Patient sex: M
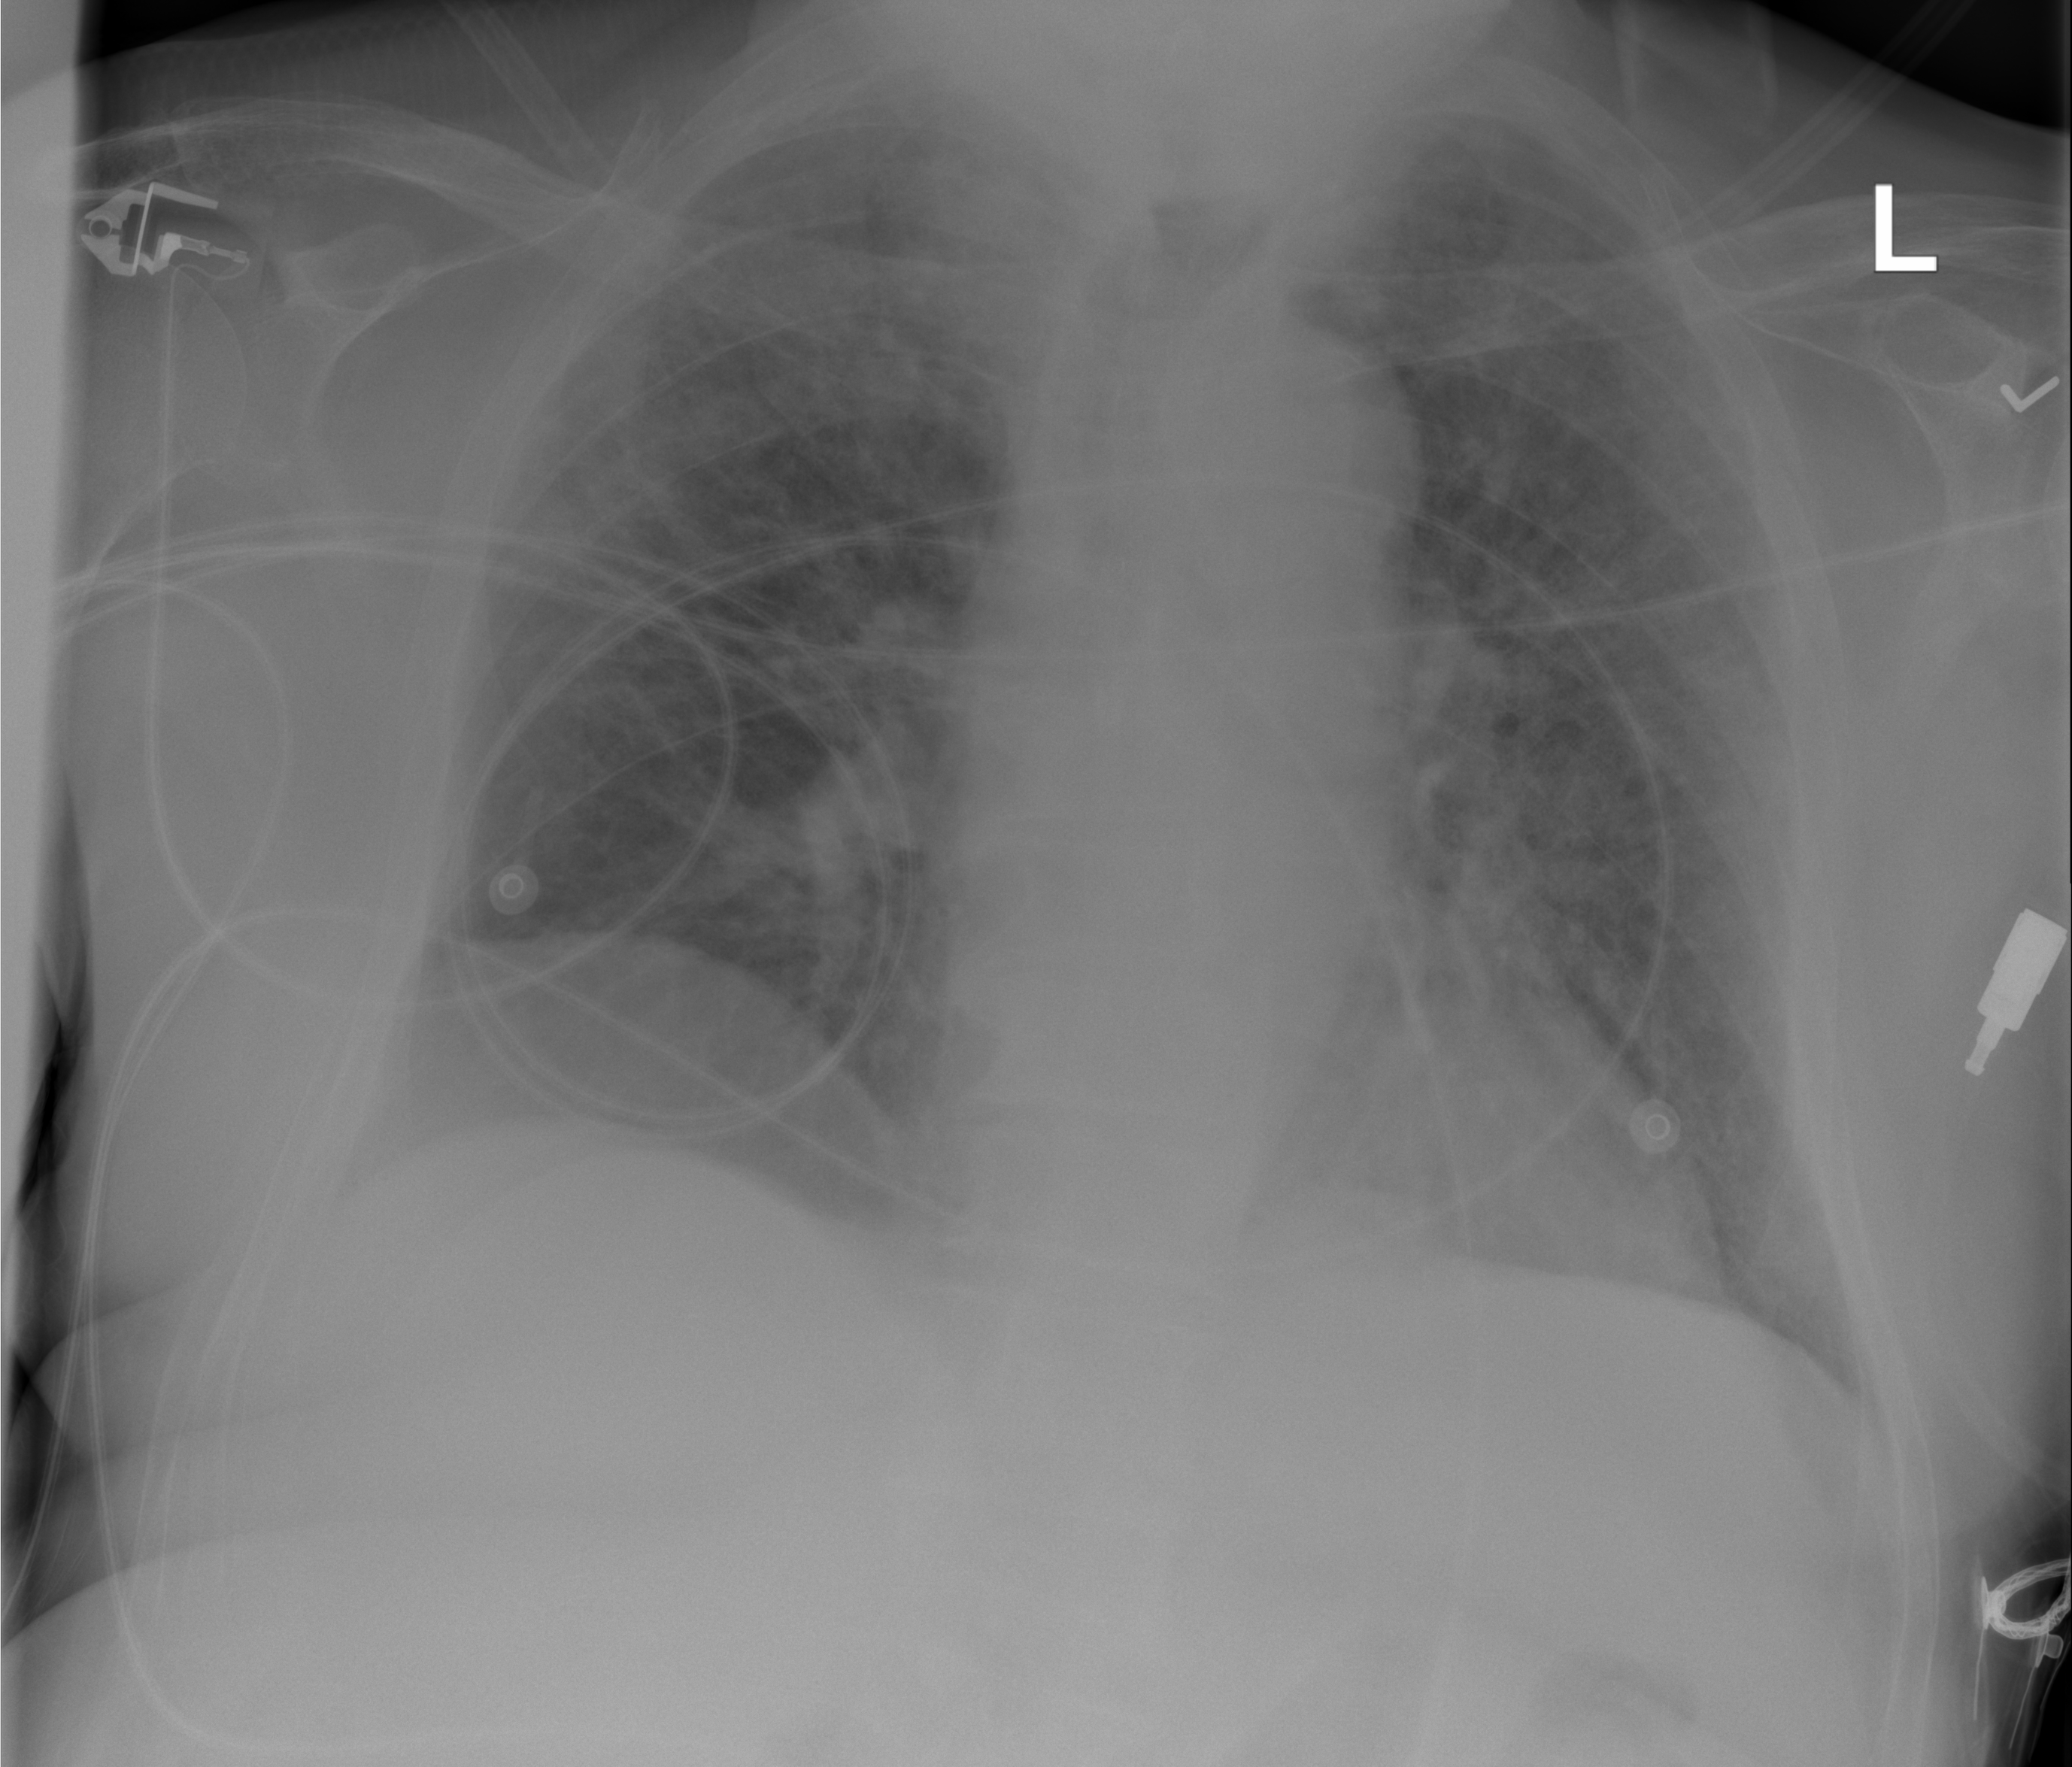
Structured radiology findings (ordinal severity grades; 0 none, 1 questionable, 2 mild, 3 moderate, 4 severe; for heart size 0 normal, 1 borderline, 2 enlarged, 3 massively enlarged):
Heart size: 0
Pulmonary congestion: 3
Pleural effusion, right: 0
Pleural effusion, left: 0
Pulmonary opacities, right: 3
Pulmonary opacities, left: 3
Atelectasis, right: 0
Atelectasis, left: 0